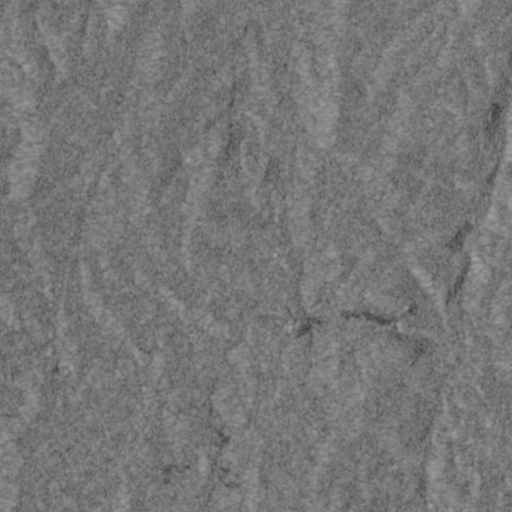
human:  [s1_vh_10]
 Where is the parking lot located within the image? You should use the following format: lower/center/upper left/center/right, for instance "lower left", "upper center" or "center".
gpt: The parking lot is located in the center of the image.
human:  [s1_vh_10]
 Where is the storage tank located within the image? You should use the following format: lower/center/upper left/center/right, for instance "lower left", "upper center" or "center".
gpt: The storage tank is located in the center of the image.
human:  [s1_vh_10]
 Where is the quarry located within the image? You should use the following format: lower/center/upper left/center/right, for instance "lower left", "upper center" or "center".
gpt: There is no quarry in the image.

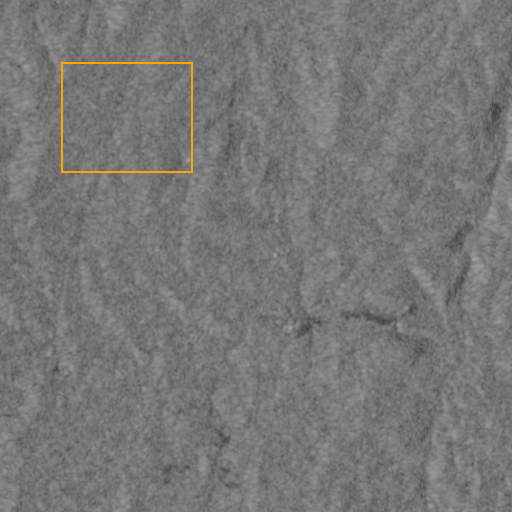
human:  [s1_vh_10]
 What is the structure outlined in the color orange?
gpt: There is no orange outline.
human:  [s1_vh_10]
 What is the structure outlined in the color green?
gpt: There is no structure outlined in green.